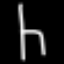
Label: chair